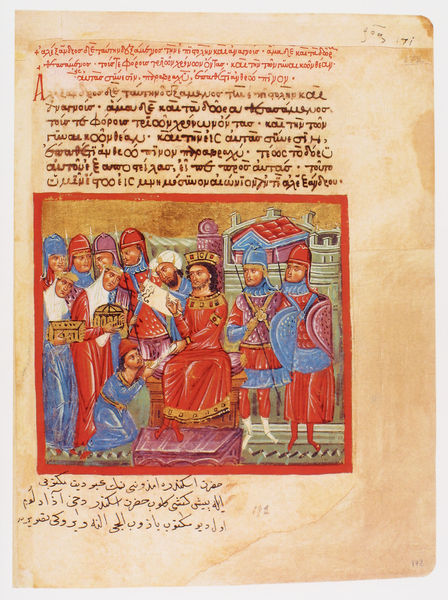
Titel: Der griechische Alexanderroman
Institution: Venedig, Hellenic Institute Codex Gr. 5
Schlagwörter: blau, sitzen, kleider, schwarz, zeichnung, rot, rahmen, stehen, bild, häuser, gewand, gold, edelsteine, krone, farbig, schrift, farbe, lila, violett, kaiser, könig, soldaten, thron, weiber, schild, buch, burg, seite, text, waffen, knien, herrscher, tron, geschenk, ritter, buchseite, pergament, arabisch, griechisch, mittelalter, lanzen, schriftrolle, königin, heilige, speere, handschrift, stifter, geschenke, buchmalerei, bringen, alexander, gaben, jungfrauen, inkunabel, byzantinisch, manuskript, kodex, dreisprachig, sthen, stheen, r